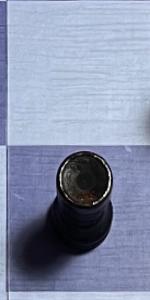
Label: Rook_Black